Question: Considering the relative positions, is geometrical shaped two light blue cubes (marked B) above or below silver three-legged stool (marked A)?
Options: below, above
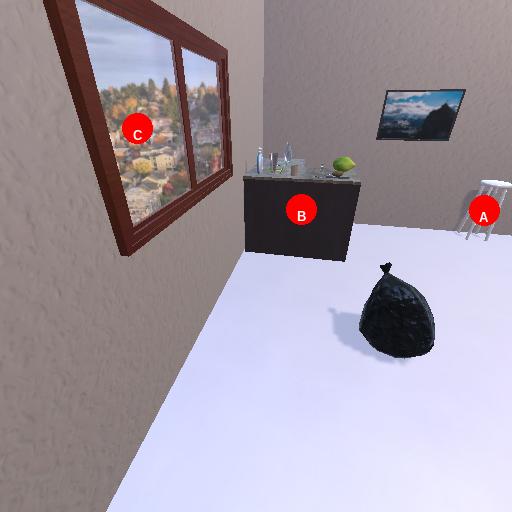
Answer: below